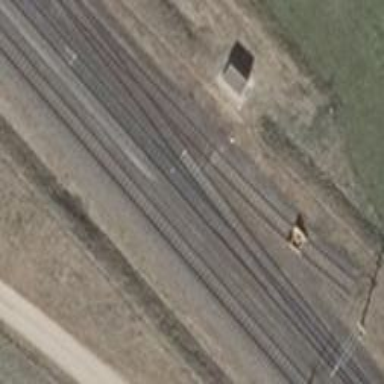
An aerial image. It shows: Railway switch with the turnout on the right side.